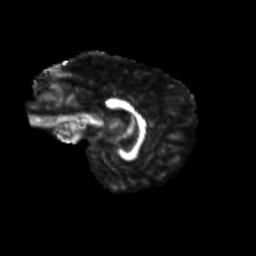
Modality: FA
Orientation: sagittal
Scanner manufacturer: siemens
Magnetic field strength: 3 T
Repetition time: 9.2 s
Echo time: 0.084 s